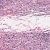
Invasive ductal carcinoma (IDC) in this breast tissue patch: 1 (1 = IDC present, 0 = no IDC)